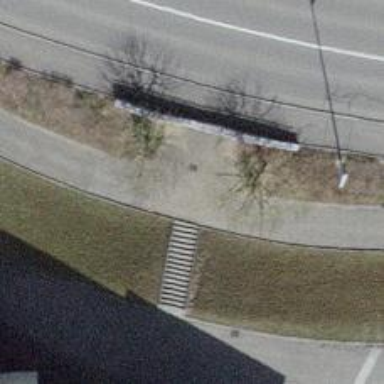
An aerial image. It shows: Tunnel footway.